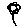
Label: flower